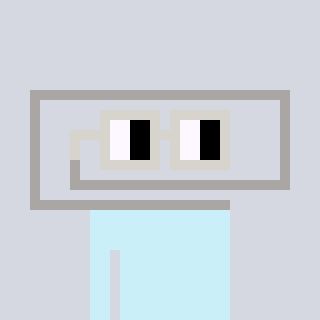
a pixel art character with square light gray glasses, a paperclip-shaped head and a rust-colored body on a cool background